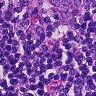
Metastatic tissue present: yes